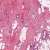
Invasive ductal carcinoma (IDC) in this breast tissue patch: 1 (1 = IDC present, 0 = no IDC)